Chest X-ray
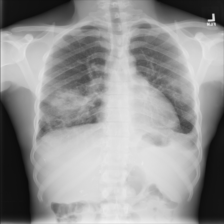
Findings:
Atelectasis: negative
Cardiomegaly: negative
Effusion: negative
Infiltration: negative
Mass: negative
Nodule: negative
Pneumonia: negative
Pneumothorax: negative
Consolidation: positive
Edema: negative
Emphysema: negative
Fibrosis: negative
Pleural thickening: negative
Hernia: negative